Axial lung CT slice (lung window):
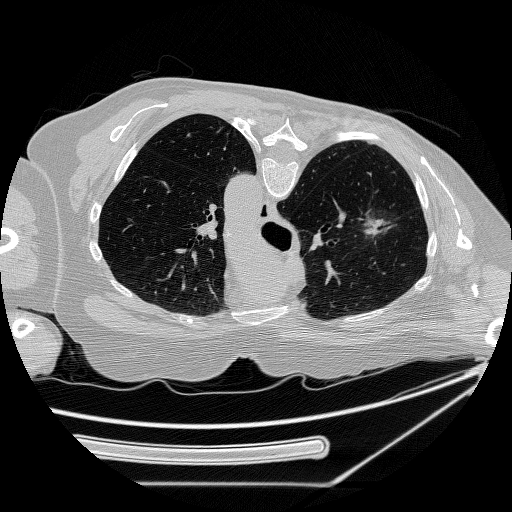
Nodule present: yes
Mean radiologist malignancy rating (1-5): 5